Question: This is the code:
'''
<div>
<div style="border:1px solid black;width:250px;float:left">
<div>1111</div>
<div>1111</div>
<div>1111</div>
<div>1111</div>
<div>1111</div>
</div>
<div style="border:1px solid black;float:right">
<div>2222</div>
</div>
</div>
'''
And this is what i am getting:

How can i make that div not get out from the content place holder ( it has no fixed width, if i put any dat in there it just stretches down, it seem to have a problem with that float:left
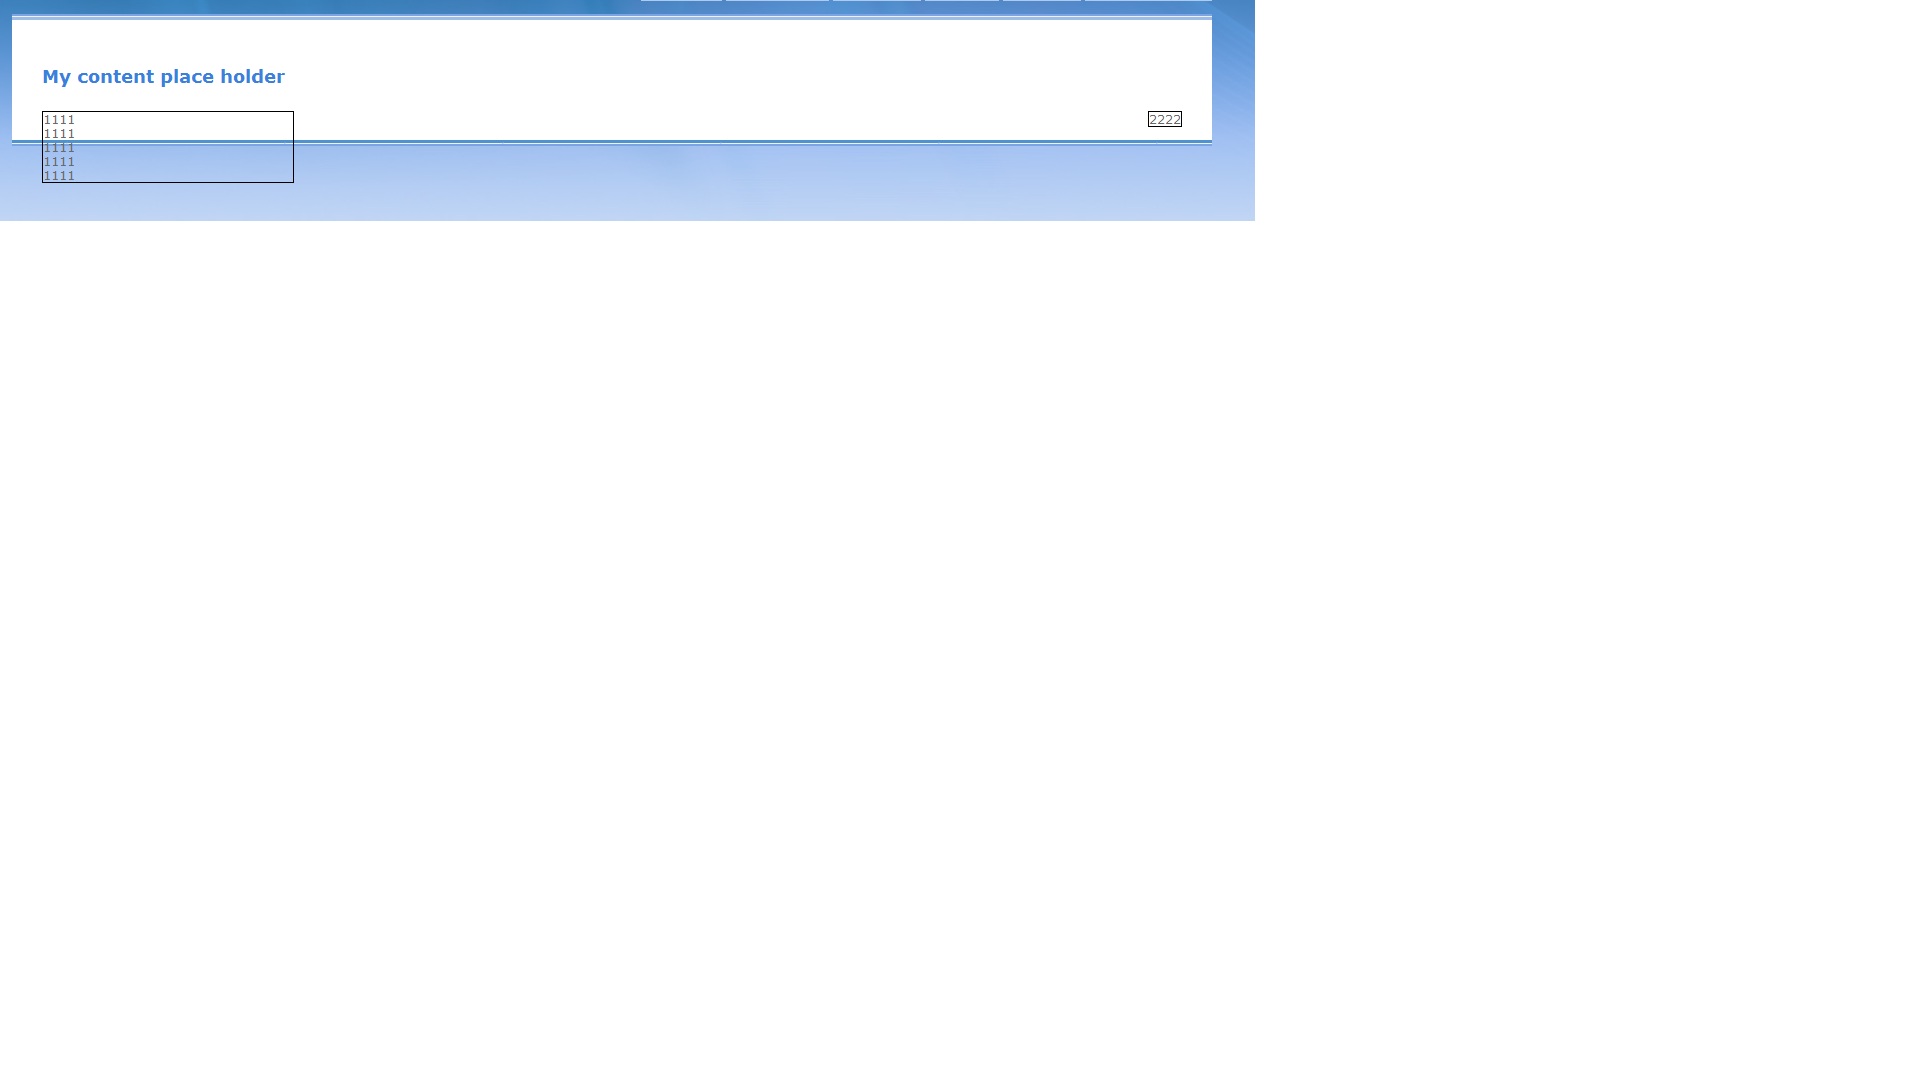
Answer: You need to <URL>.
The best simple way to do this is to add 'overflow: hidden' to your outer '<div>':
'''
<div style="overflow: hidden">
<div style="border:1px solid black;width:250px;float:left">
<div>1111</div>
<div>1111</div>
<div>1111</div>
<div>1111</div>
<div>1111</div>
</div>
<div style="border:1px solid black;float:right">
<div>2222</div>
</div>
</div>
'''
Another common fix is to use <URL>.
Either method is fine, but 'overflow: hidden' almost always works (..except when you don't want the overflow to be hidden) and is easier.